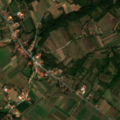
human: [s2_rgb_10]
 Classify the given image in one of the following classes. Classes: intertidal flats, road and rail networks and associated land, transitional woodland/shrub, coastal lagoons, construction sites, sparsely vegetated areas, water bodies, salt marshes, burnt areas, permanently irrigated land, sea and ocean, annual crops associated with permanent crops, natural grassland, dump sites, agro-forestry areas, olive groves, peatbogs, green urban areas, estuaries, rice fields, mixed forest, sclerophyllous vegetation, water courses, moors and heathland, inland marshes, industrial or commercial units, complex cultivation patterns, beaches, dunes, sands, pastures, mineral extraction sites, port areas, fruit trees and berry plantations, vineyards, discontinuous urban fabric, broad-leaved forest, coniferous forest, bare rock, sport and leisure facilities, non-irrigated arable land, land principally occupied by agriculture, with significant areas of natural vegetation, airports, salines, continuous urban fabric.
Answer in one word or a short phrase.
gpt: non-irrigated arable land, complex cultivation patterns, land principally occupied by agriculture, with significant areas of natural vegetation, broad-leaved forest